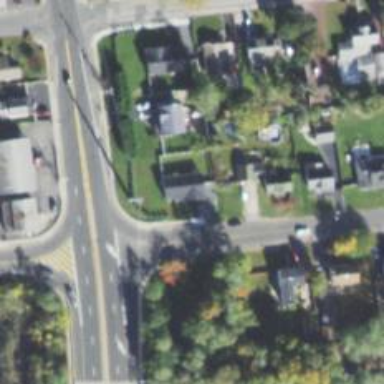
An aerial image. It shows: Secondary road intersecting in cloverleaf junction.